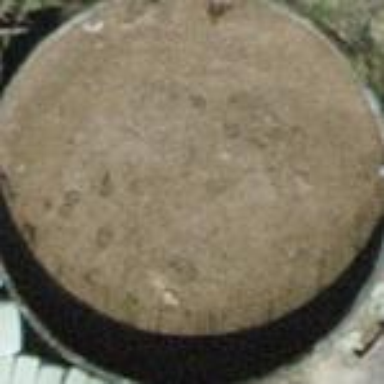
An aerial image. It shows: Storage tank building.